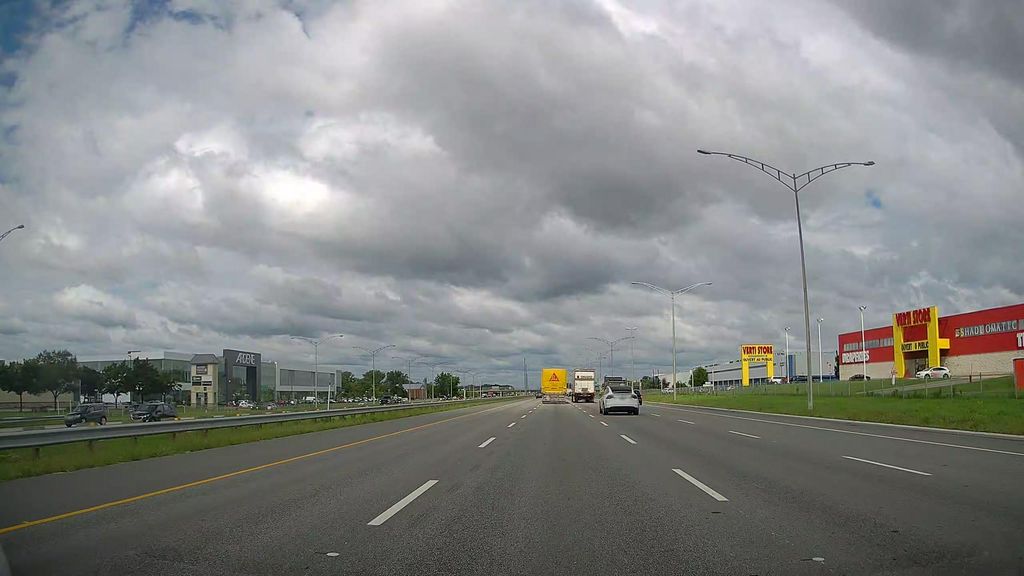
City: montreal